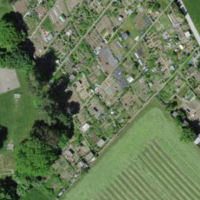
EUNIS habitat code: 53
Species observed at this site:
Chelidonium majus